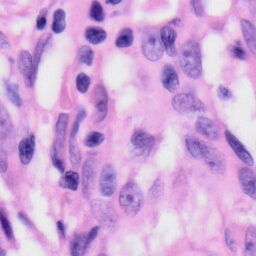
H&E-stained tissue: Skin